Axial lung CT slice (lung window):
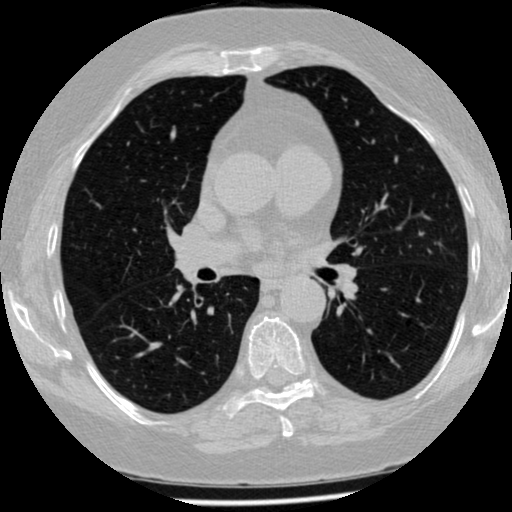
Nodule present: no